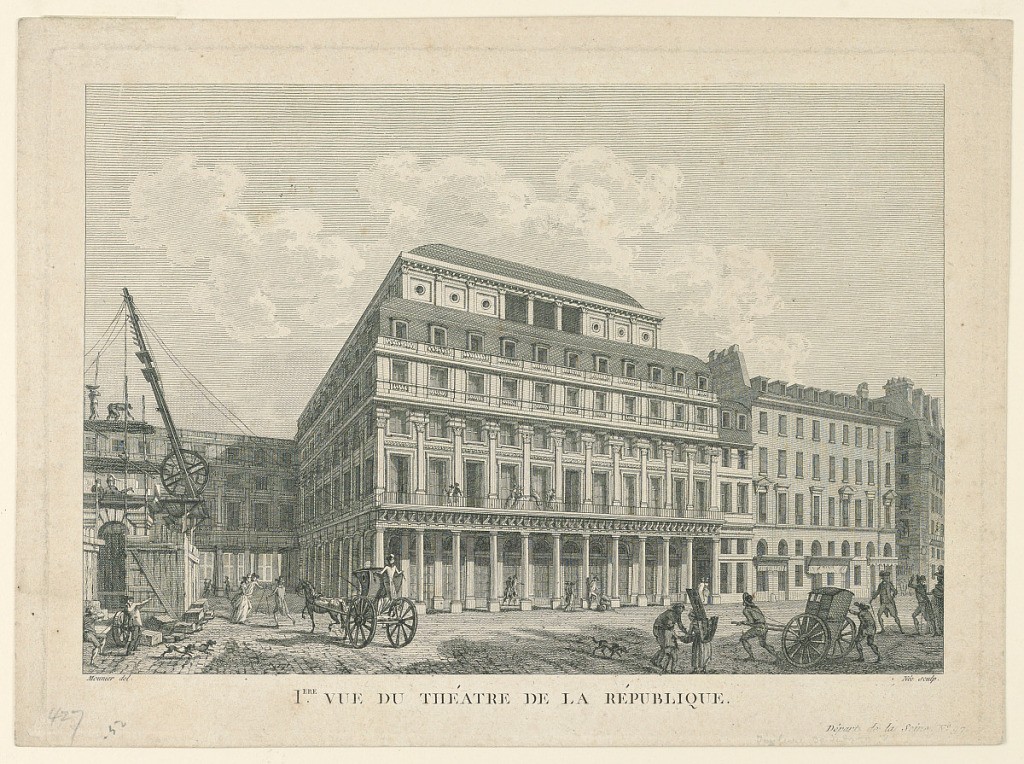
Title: Theater of the Republic, Paris
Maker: Mennier
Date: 1802–1804
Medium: Engraving on paper
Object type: Print
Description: Horizontal rectangle. The theater is shown from the right corner, frontally. In the foreground, at left, is a building plot. Caption: "Mennier del Née sculp / Iere VUE DU THEATRE DE LA REPUBLIQUE / Depart. de la Seine No. 97"